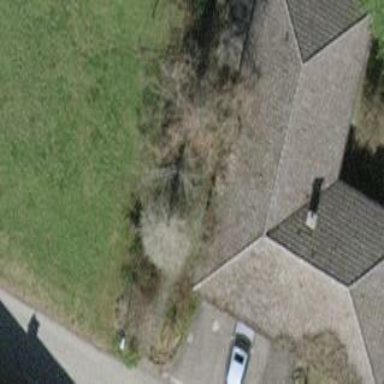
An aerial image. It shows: Detached building with hipped roof shape.